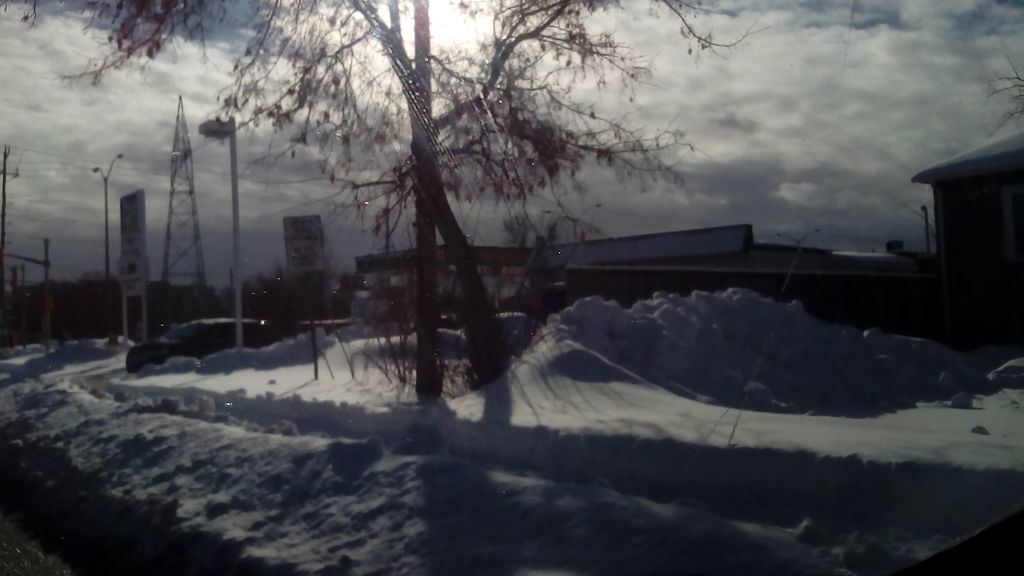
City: ottawa-gatineau